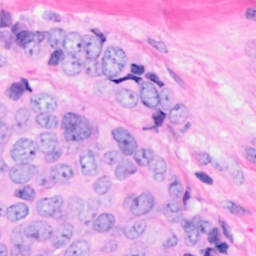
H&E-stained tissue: Breast